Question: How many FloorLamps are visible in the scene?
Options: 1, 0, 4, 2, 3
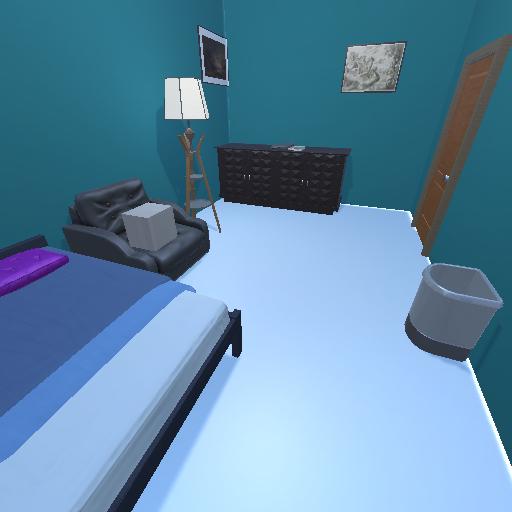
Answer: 1